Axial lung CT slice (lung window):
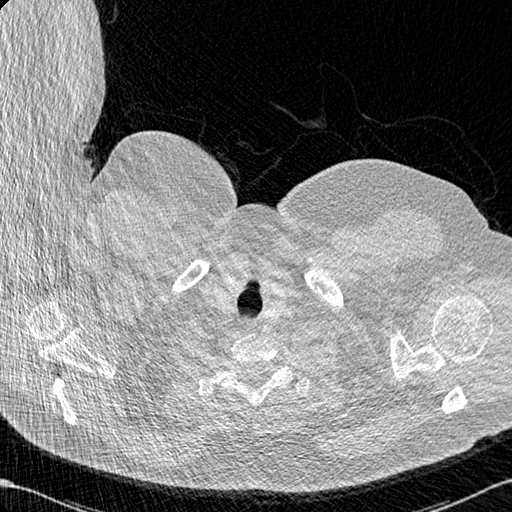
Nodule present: no